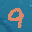
Label: 9